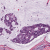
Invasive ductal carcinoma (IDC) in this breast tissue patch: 1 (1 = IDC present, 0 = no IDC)